Question: I am reading line by line from a textfile and i will populate 100 textbox from the textfile ( 10x10 line ) there is 10 comma in each line and there is 10 line in the textfile so i am trying to read the value from textfile . But however it shows Index was out of bounds , any help?
'''
string[] fileData = File.ReadAllLines(@"C:\Users\omgjyan\Desktop\OneOrganizer\OneOrganizer\WordPuzzle\educational.txt");
string[] lineValues;
int row = 0;
int col;
string[][] rowcol = new string[fileData.Length][];
foreach (string line in fileData)
{
lineValues = line.Split(new string[] {","}, StringSplitOptions.RemoveEmptyEntries);
rowcol[row] = new string[lineValues.Length];
col = 0;
foreach (string value in lineValues)
{
rowcol[row][col] = value;
col++;
}
row++;
}
for (int i = 0; i < rowcol.GetLength(0); i++)
{
for (int j = 0; j < rowcol[i].GetLength(0); j++)
{
TextBox tbox = new TextBox();
int iadd = i + 1;
int iminus = i - 1;
int jadd = i + 1;
int jminus = i - 1;
var self = rowcol[i][j];
var top = rowcol[iminus][j];
var bottom = rowcol[iadd][j];
var left = rowcol[i][jminus];
var right = rowcol[i][jadd];
if ((!String.IsNullOrEmpty(self) && String.IsNullOrEmpty(top) && String.IsNullOrEmpty(right) && !String.IsNullOrEmpty(bottom) && !String.IsNullOrEmpty(left)) ||
(!String.IsNullOrEmpty(self) && !String.IsNullOrEmpty(top) && !String.IsNullOrEmpty(right) && String.IsNullOrEmpty(bottom) && !String.IsNullOrEmpty(left)) ||
(!String.IsNullOrEmpty(self) && !String.IsNullOrEmpty(top) && !String.IsNullOrEmpty(right) && String.IsNullOrEmpty(bottom) && String.IsNullOrEmpty(left)) ||
(!String.IsNullOrEmpty(self) && String.IsNullOrEmpty(top) && !String.IsNullOrEmpty(right) && !String.IsNullOrEmpty(bottom) && String.IsNullOrEmpty(left)) ||
(!String.IsNullOrEmpty(self) && !String.IsNullOrEmpty(top) && !String.IsNullOrEmpty(right) && !String.IsNullOrEmpty(bottom) && String.IsNullOrEmpty(left)) ||
(!String.IsNullOrEmpty(self) && !String.IsNullOrEmpty(top) && String.IsNullOrEmpty(right) && !String.IsNullOrEmpty(bottom) && !String.IsNullOrEmpty(left)) ||
(!String.IsNullOrEmpty(self) && String.IsNullOrEmpty(top) && !String.IsNullOrEmpty(right) && !String.IsNullOrEmpty(bottom) && !String.IsNullOrEmpty(left))
)
{
tbox.Text = "*";
}
wrapPanel1.Children.Add(tbox);
}
}
'''
I got the error saying index was out of bounds . Could it be the +1 and -1? how do i solve that
error :
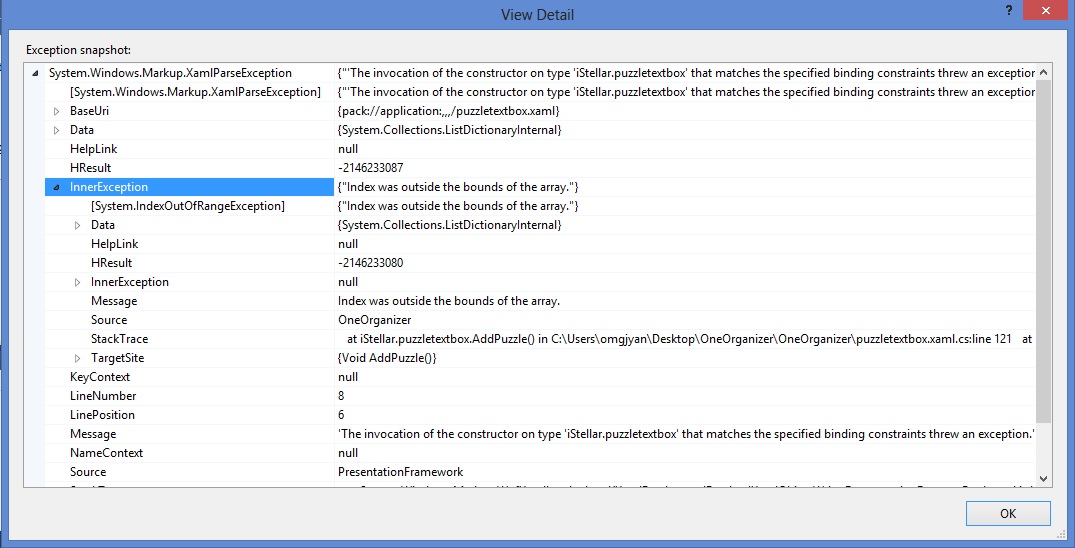
Answer: Your code has:
'''
for (int i = 0; i < rowcol.GetLength(0); i++)
{
for (int j = 0; j < rowcol[i].GetLength(0); j++)
{
int iadd = i + 1;
int iminus = i - 1;
int jadd = i + 1;
int jminus = i - 1;
'''
And then you're trying to access the arrays with
'''
var self = rowcol[i][j];
var top = rowcol[iminus][j];
var bottom = rowcol[iadd][j];
var left = rowcol[i][jminus];
var right = rowcol[i][jadd];
'''
This will on all the edge cases because 'iminus' will be one '-1', and 'iadd' will 'rowcol.Length', and the same for 'jminus' / 'jadd'. These indexes are outside the bounds of your arrays. You can fix this by simply discarding the edge cases in your loop:
'''
for (int i = 1; i < rowcol.Length - 1; i++)
{
for (int j = 1; j < rowcol[i].Length - 1; j++)
{
int iadd = i + 1;
int iminus = i - 1;
int jadd = i + 1;
int jminus = i - 1;
'''
This will ensure that you are not accessing any elements outside the array's boundaries. But this alone will not be enough to ensure the exception never occurs. Look again at these lines:
'''
var top = rowcol[iminus][j];
var bottom = rowcol[iadd][j];
'''
This this will fail if the length of 'rowcol[iminus]' or 'rowcol[iadd]' is less than 'rowcol[i]'. So you will need to take special care to avoid this as well. Perhaps something like this:
'''
for (int i = 1; i < rowcol.Length - 1; i++)
{
for (int j = 1; j < rowcol[i].Length - 1; j++)
{
int iadd = i + 1;
int iminus = i - 1;
int jadd = i + 1;
int jminus = i - 1;
if (j < rowcol[iminus].Length || j < rowcol[iadd].Length)
{
continue;
}
'''
Another way you could try this would be something like this:
'''
for (int i = 0; i < rowcol.Length; i++)
{
for (int j = 0; j < rowcol[i].Length; j++)
{
int iadd = i + 1;
int iminus = i - 1;
int jadd = i + 1;
int jminus = i - 1;
var self = rowcol[i][j];
var top = iminus >= 0 && j < rowcol[iminus].Length ? rowcol[iminus][j] : string.Empty;
var bottom = iadd < rowcol.Length && j < rowcol[iadd].Length ? rowcol[iadd][j] : string.Empty;
var left = jminus >= 0 ? rowcol[i][jminus] : string.Empty;
var right = jminus < rowcol[i].Length ? rowcol[i][jadd] : string.Empty;
'''